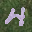
Label: 4